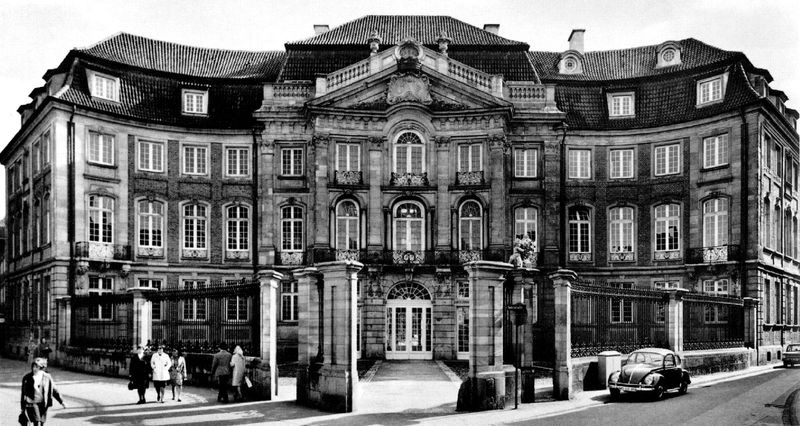
Titel: Münster, Erbdrostenhof
Künstler: Johann Conrad Schlaun
Standort: Münster (EU - D - NRW)
Schlagwörter: frauen, menschen, stadt, fenster, paris, pfeiler, schwarz, strasse, tür, weiss, dach, gebäude, haus, zaun, architektur, barock, gitter, kostüm, deutschland, balkon, passanten, laufen, pilaster, auto, kopftuch, tor, foto, fotografie, photographie, eingang, innenhof, berlin, palast, schwarzweiss, photo, portal, handtasche, wien, käfer, london, palais, haupteingang, stadthaus, stadtvilla, vw, volkswagen, vw käfer